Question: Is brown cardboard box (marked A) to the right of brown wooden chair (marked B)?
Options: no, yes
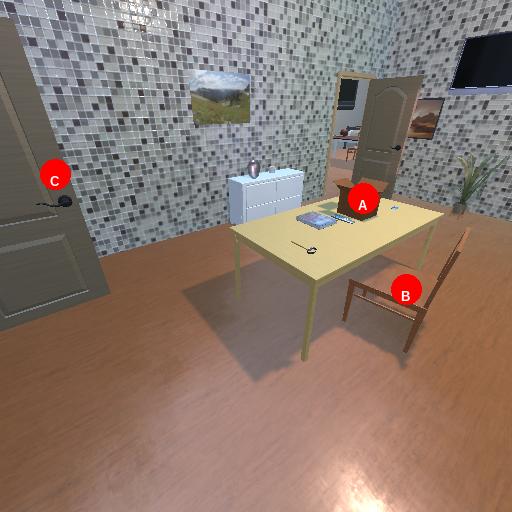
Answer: no